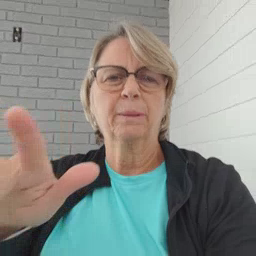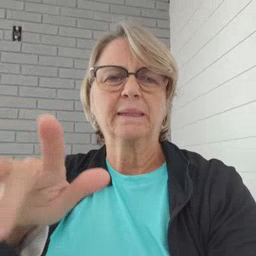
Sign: empty